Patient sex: F
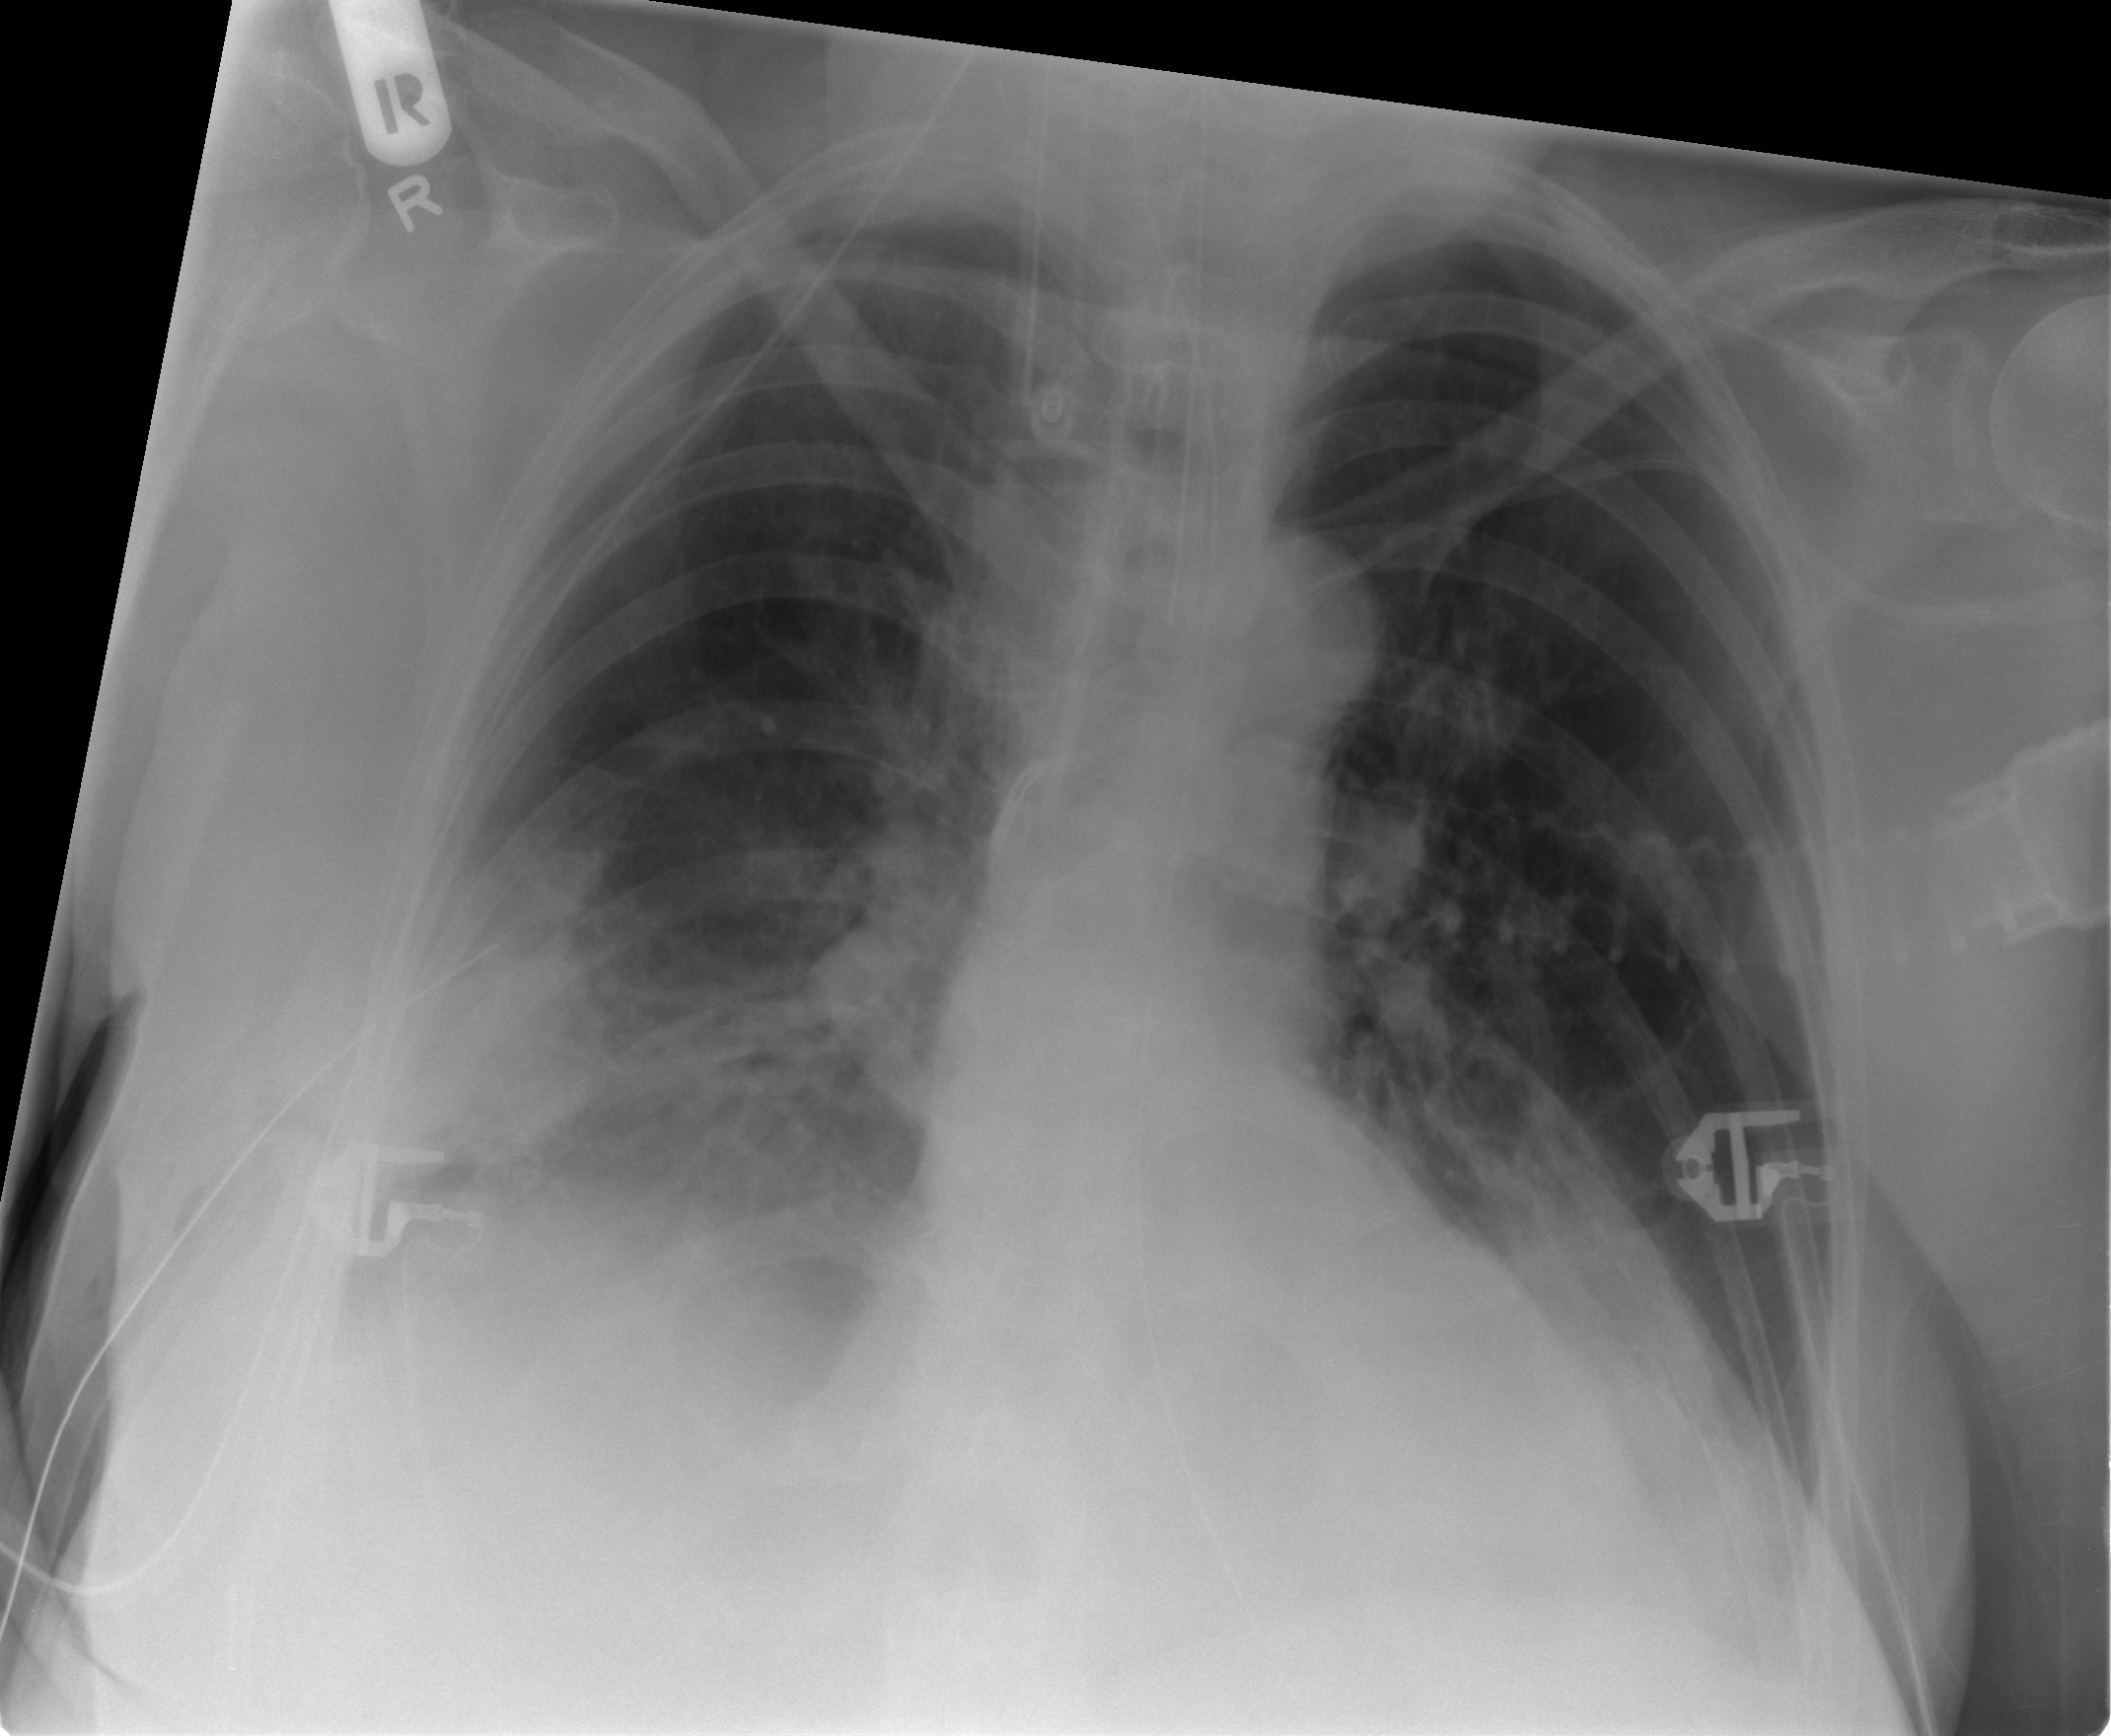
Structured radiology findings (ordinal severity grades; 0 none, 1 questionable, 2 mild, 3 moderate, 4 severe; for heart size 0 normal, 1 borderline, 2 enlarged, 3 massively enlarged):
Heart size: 1
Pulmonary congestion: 0
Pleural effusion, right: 2
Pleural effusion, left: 2
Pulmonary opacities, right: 2
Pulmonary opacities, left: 0
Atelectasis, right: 3
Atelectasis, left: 4